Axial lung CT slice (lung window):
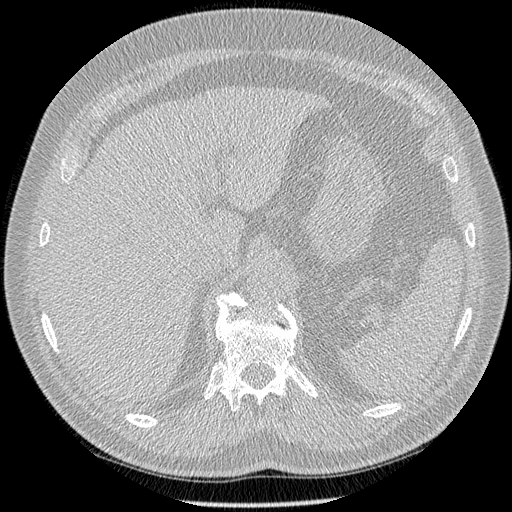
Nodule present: no